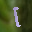
Label: 1